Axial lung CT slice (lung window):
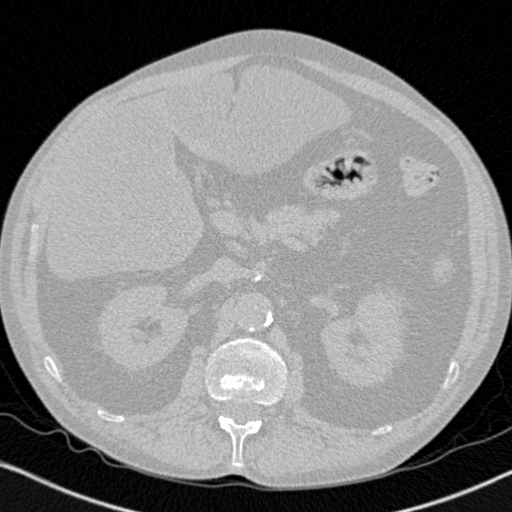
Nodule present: no